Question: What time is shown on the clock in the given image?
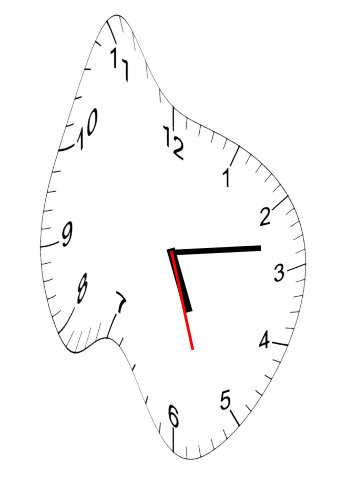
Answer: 05:13:27